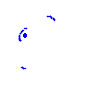
Particle: electron